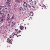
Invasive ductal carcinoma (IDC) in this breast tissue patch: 1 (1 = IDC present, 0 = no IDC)